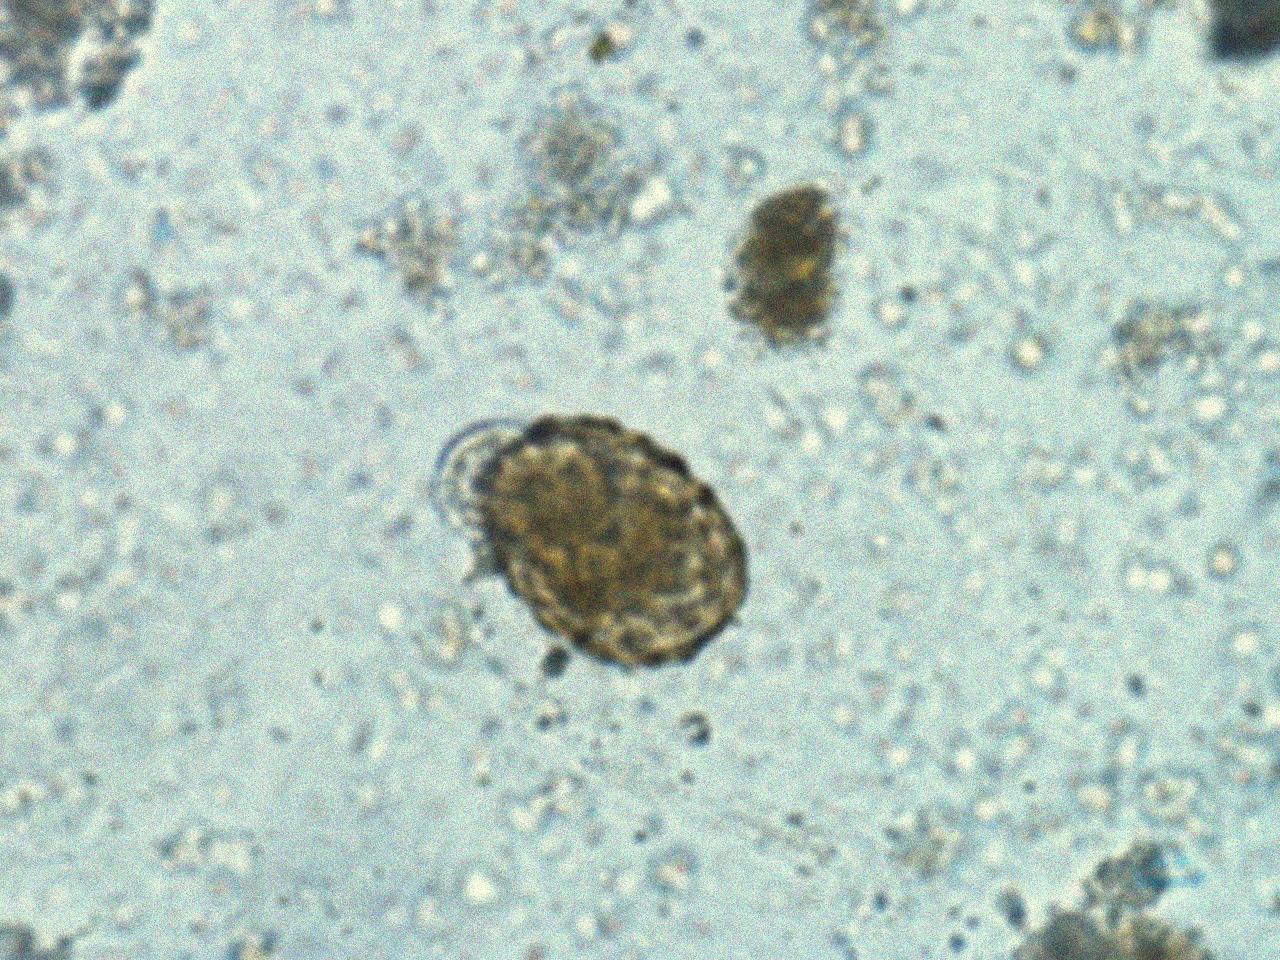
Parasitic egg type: Ascaris lumbricoides